Breast ultrasound image
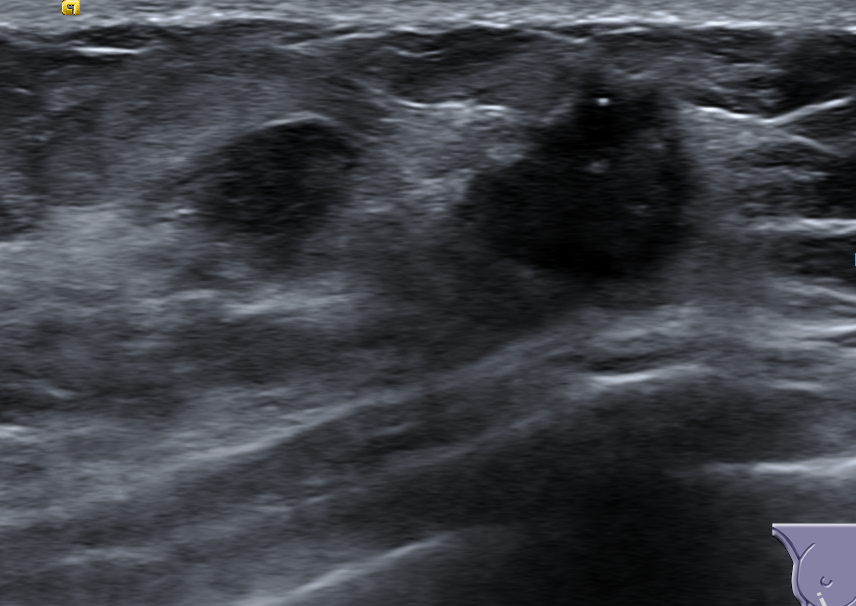
Diagnosis: malignant